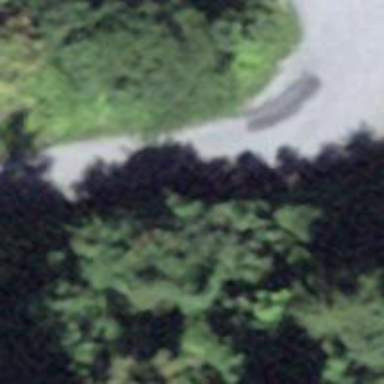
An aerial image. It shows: Embankment along unclassified road.